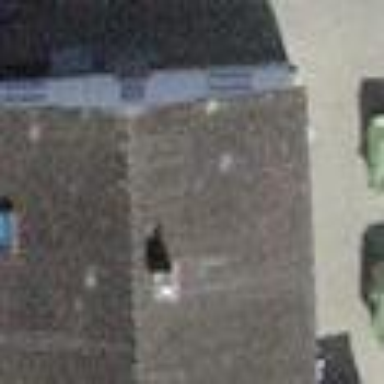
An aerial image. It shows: Building with tiled roof.